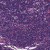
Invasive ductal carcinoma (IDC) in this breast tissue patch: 0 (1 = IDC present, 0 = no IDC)